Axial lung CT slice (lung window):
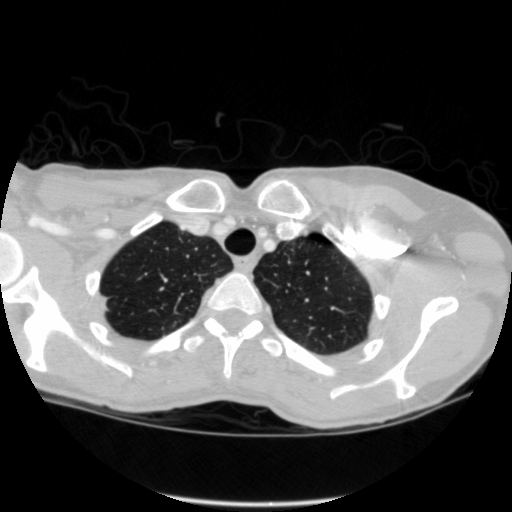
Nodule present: no